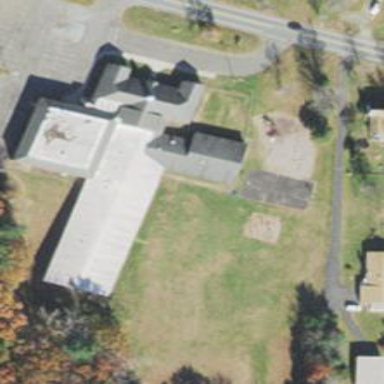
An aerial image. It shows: School.